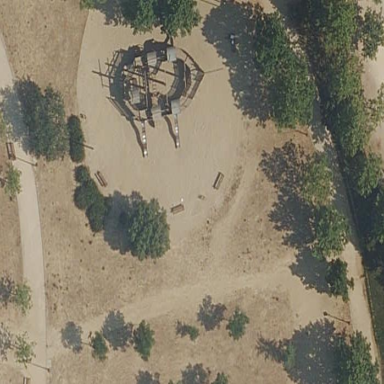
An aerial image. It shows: Playground with ship-themed climbing frame.